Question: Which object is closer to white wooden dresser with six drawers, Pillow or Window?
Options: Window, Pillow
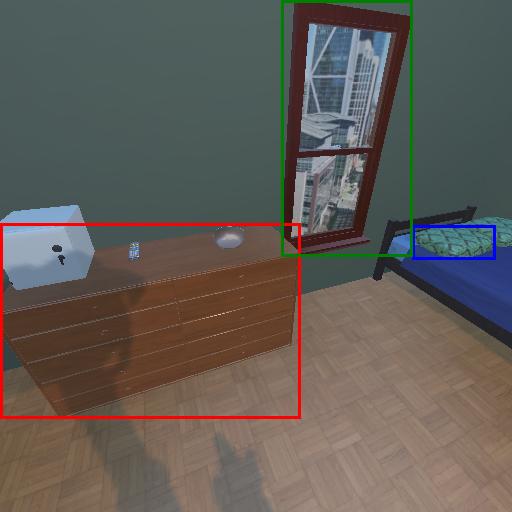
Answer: Window